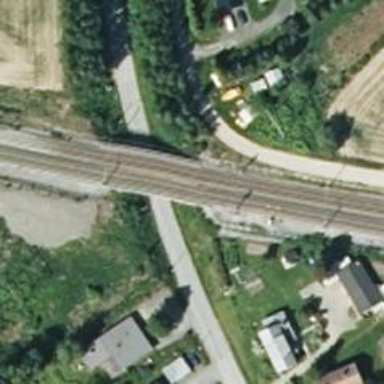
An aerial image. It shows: Bridge with railway tracks. The electrified line has continuous contact line.